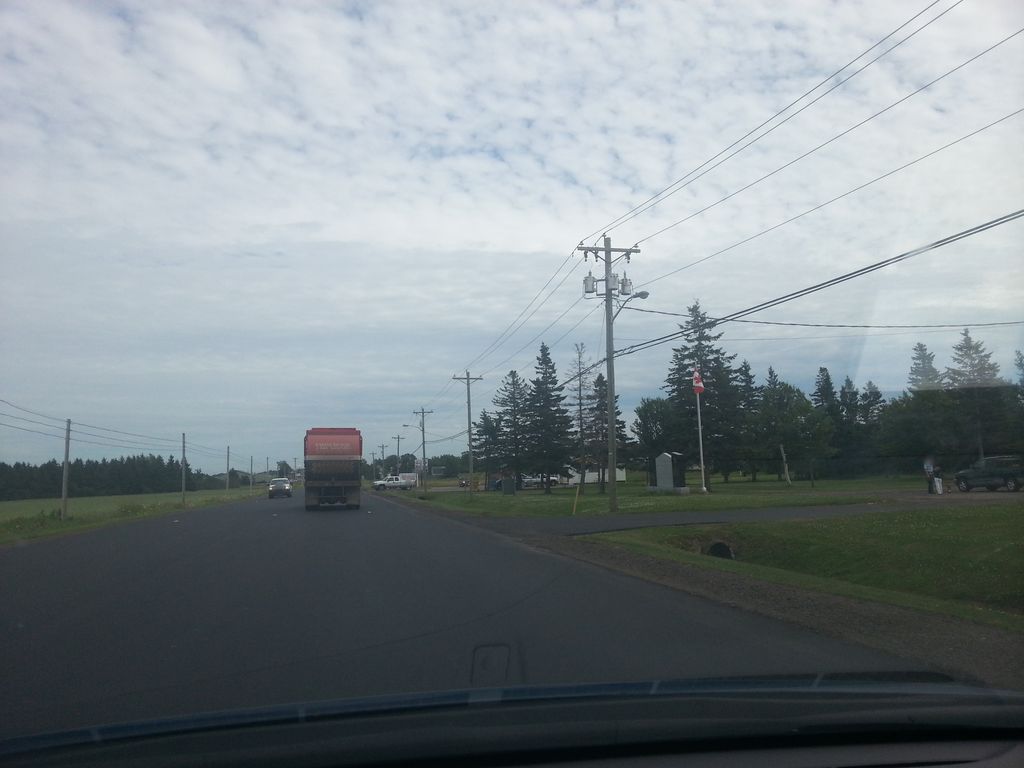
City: charlottetown